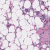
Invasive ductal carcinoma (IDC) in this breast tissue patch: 1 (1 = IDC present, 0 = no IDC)